Question: I set a function ( All Exceptions ) in Xcode ,
I have not set any breakpoint ,
but when start my App that the Xcode automatic to execute breakpoint for the main function .
I cannot understand it and i cannot solve it .
please help me to answer the question .
thanks very much .
it's the image , thanks to read :

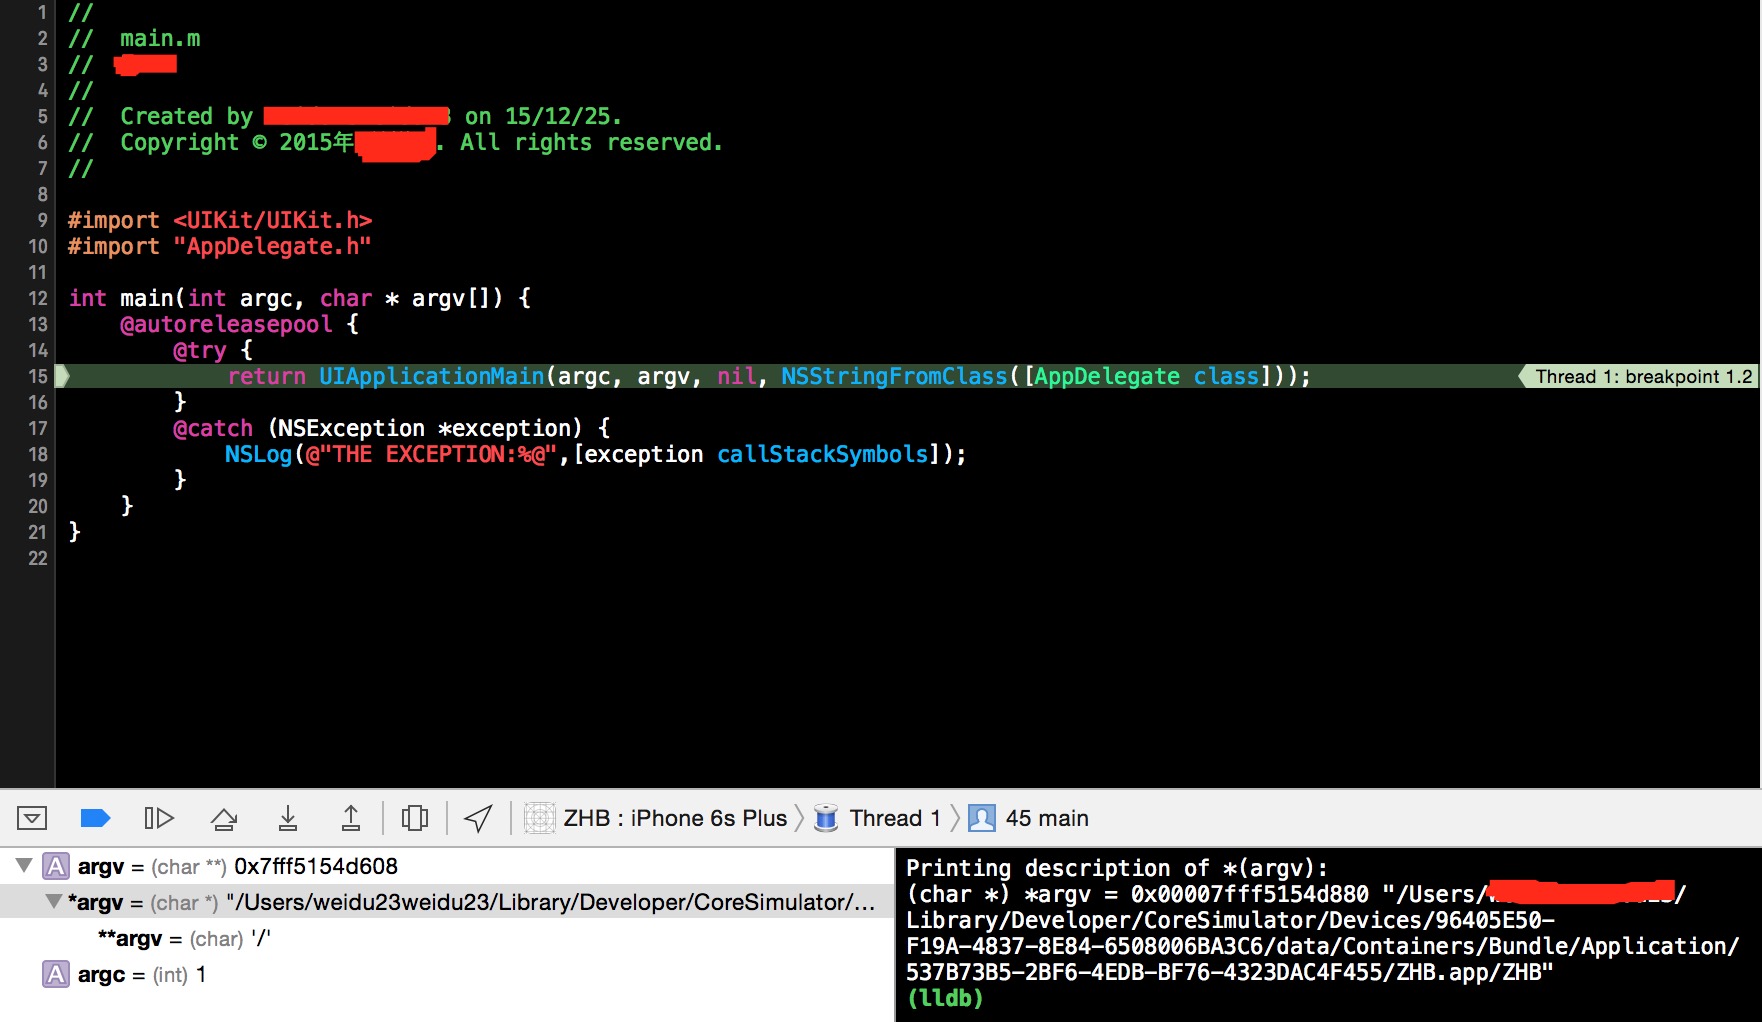
Answer: Don't keep it enabled for entire lifecycle of the app.
There are many flags that you can enable & disable to have a reflection in your Xcode. You should try to remove all the warnings, and if you are using Coredata be sure you are working with correct thread and MOCs (this being one the least bothered error).